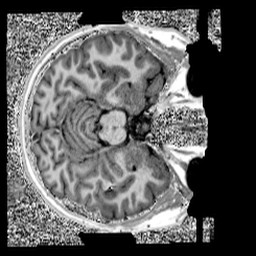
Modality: UNIT1
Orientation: axial
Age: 13
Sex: female
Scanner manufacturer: siemens
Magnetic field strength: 3 T
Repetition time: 4 s
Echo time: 0.00303 s